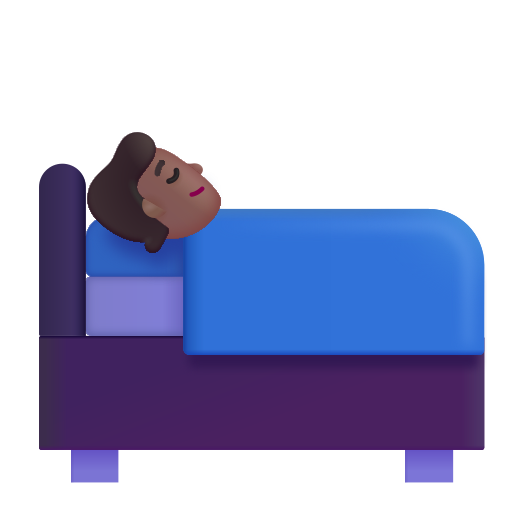
person in bed color  dark